Question: Hello I am trying to submit this my app to the app store, after doing proper setup and trying to push to the store, but unfortunately I got this message.
Can someone help ?
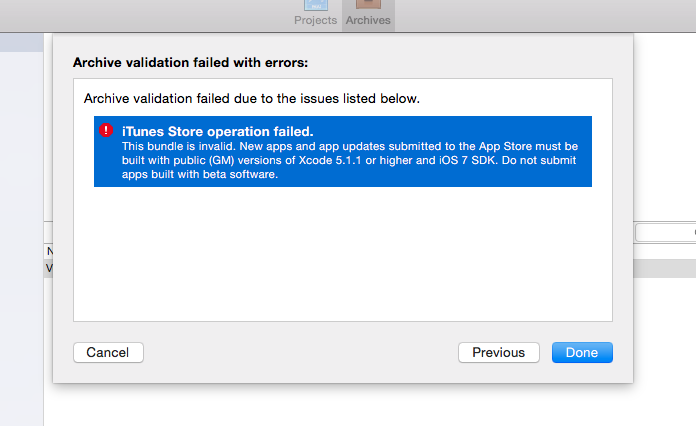
Answer: It seems that you are using a beta version of Xcode. In the menu on the Apple left click on Xcode then "About Xcode" and verify the version. From the GUI it seems that you are using xcode 6 beta.
Download the latest version from AppStore and try again.